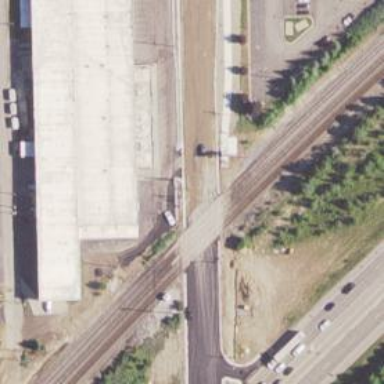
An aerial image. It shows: Railway level crossing.